Contrast-enhanced CT slice 71 of 109
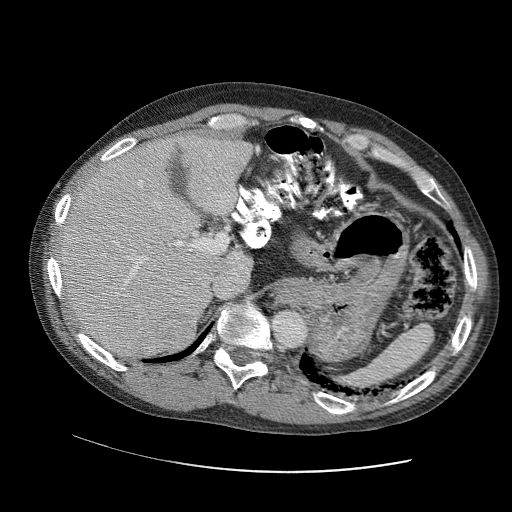
Segmented voxel counts for this case:
Liver: 903939 voxels
Tumor mass: 8404 voxels
Portal vein: 29738 voxels
Abdominal aorta: 9106 voxels